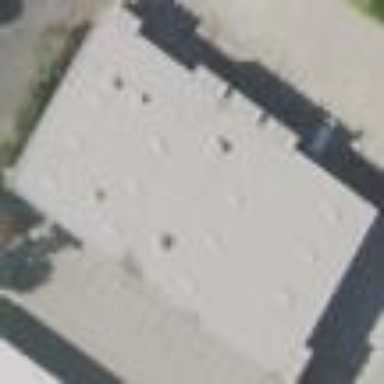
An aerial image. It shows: Warehouse.